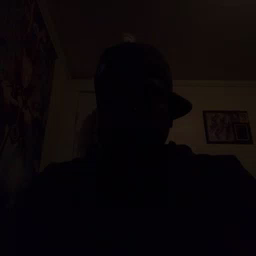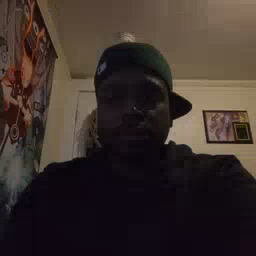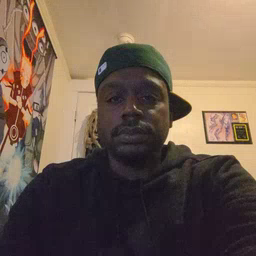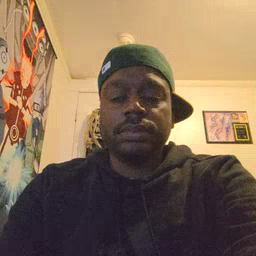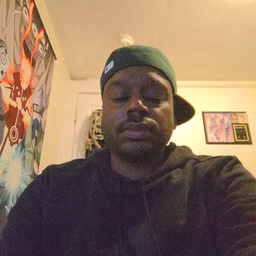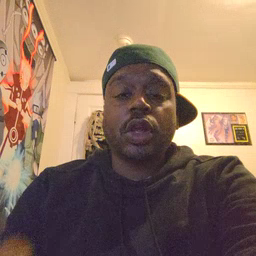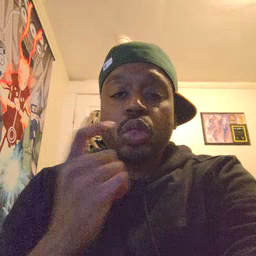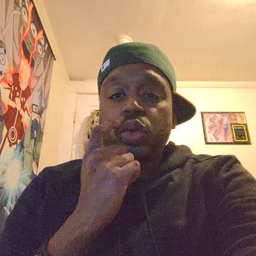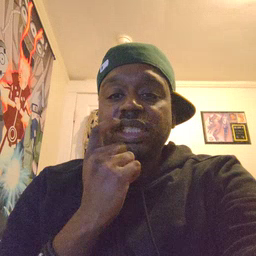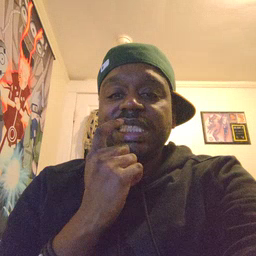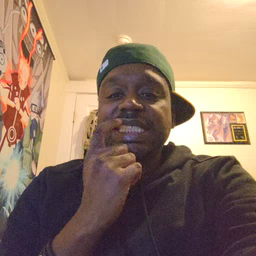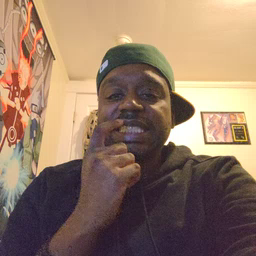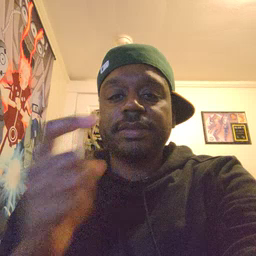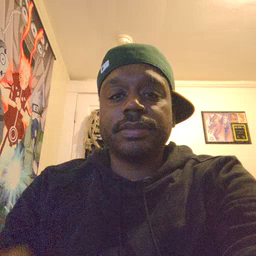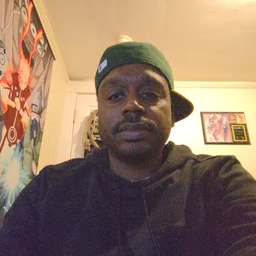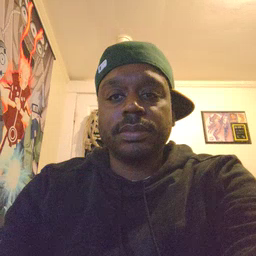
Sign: tooth